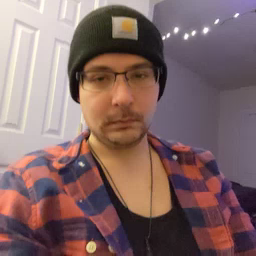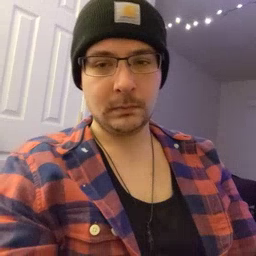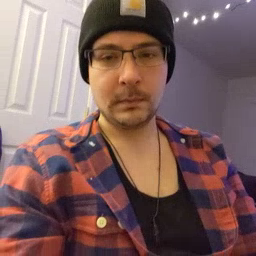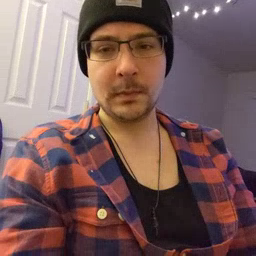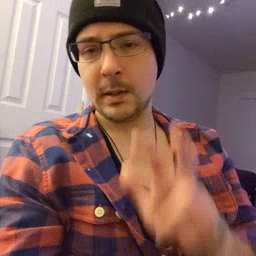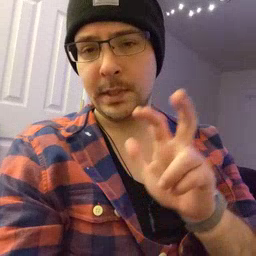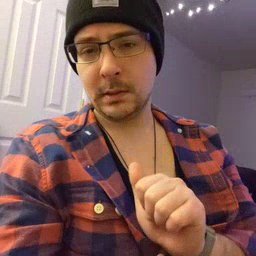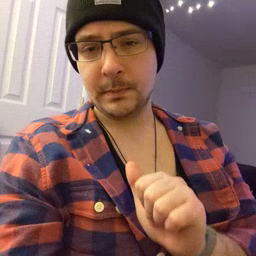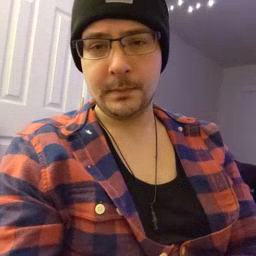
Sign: pizza